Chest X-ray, PA view. Patient: 29 years old, sex M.
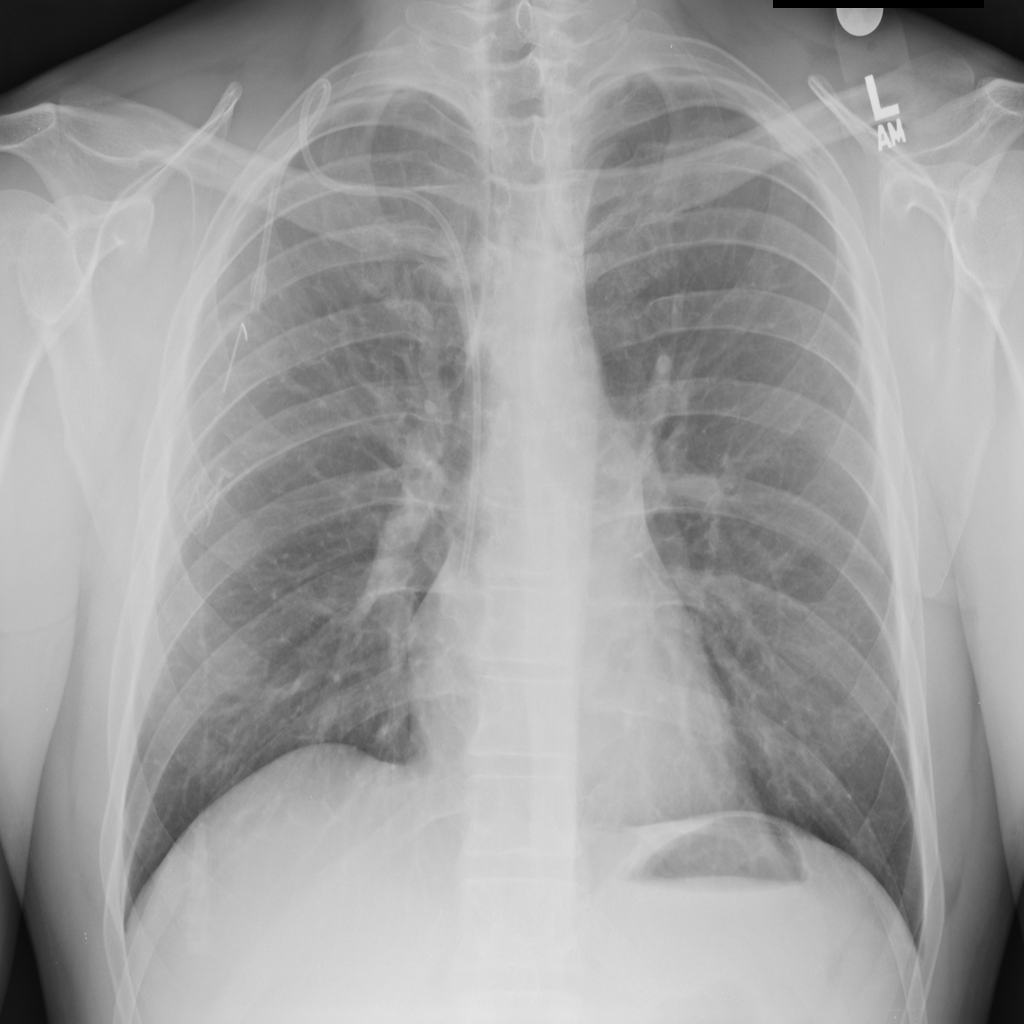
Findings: No Finding